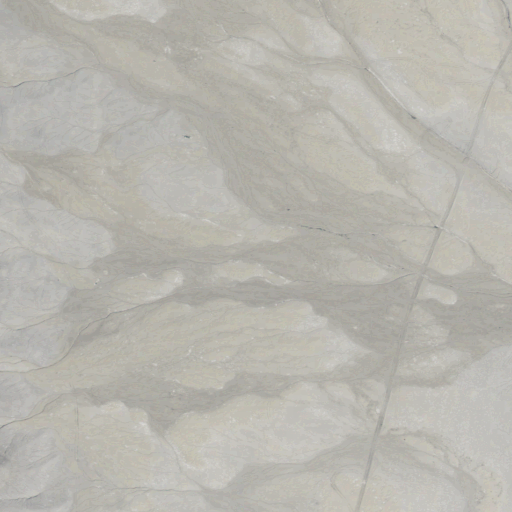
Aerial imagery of mountain in Utah named Lower Blue Hills containing barren land and shrub